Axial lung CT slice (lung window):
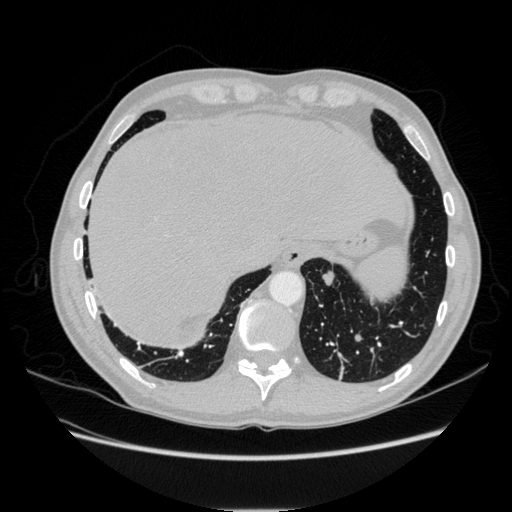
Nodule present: yes
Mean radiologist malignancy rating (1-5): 3.75